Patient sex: M
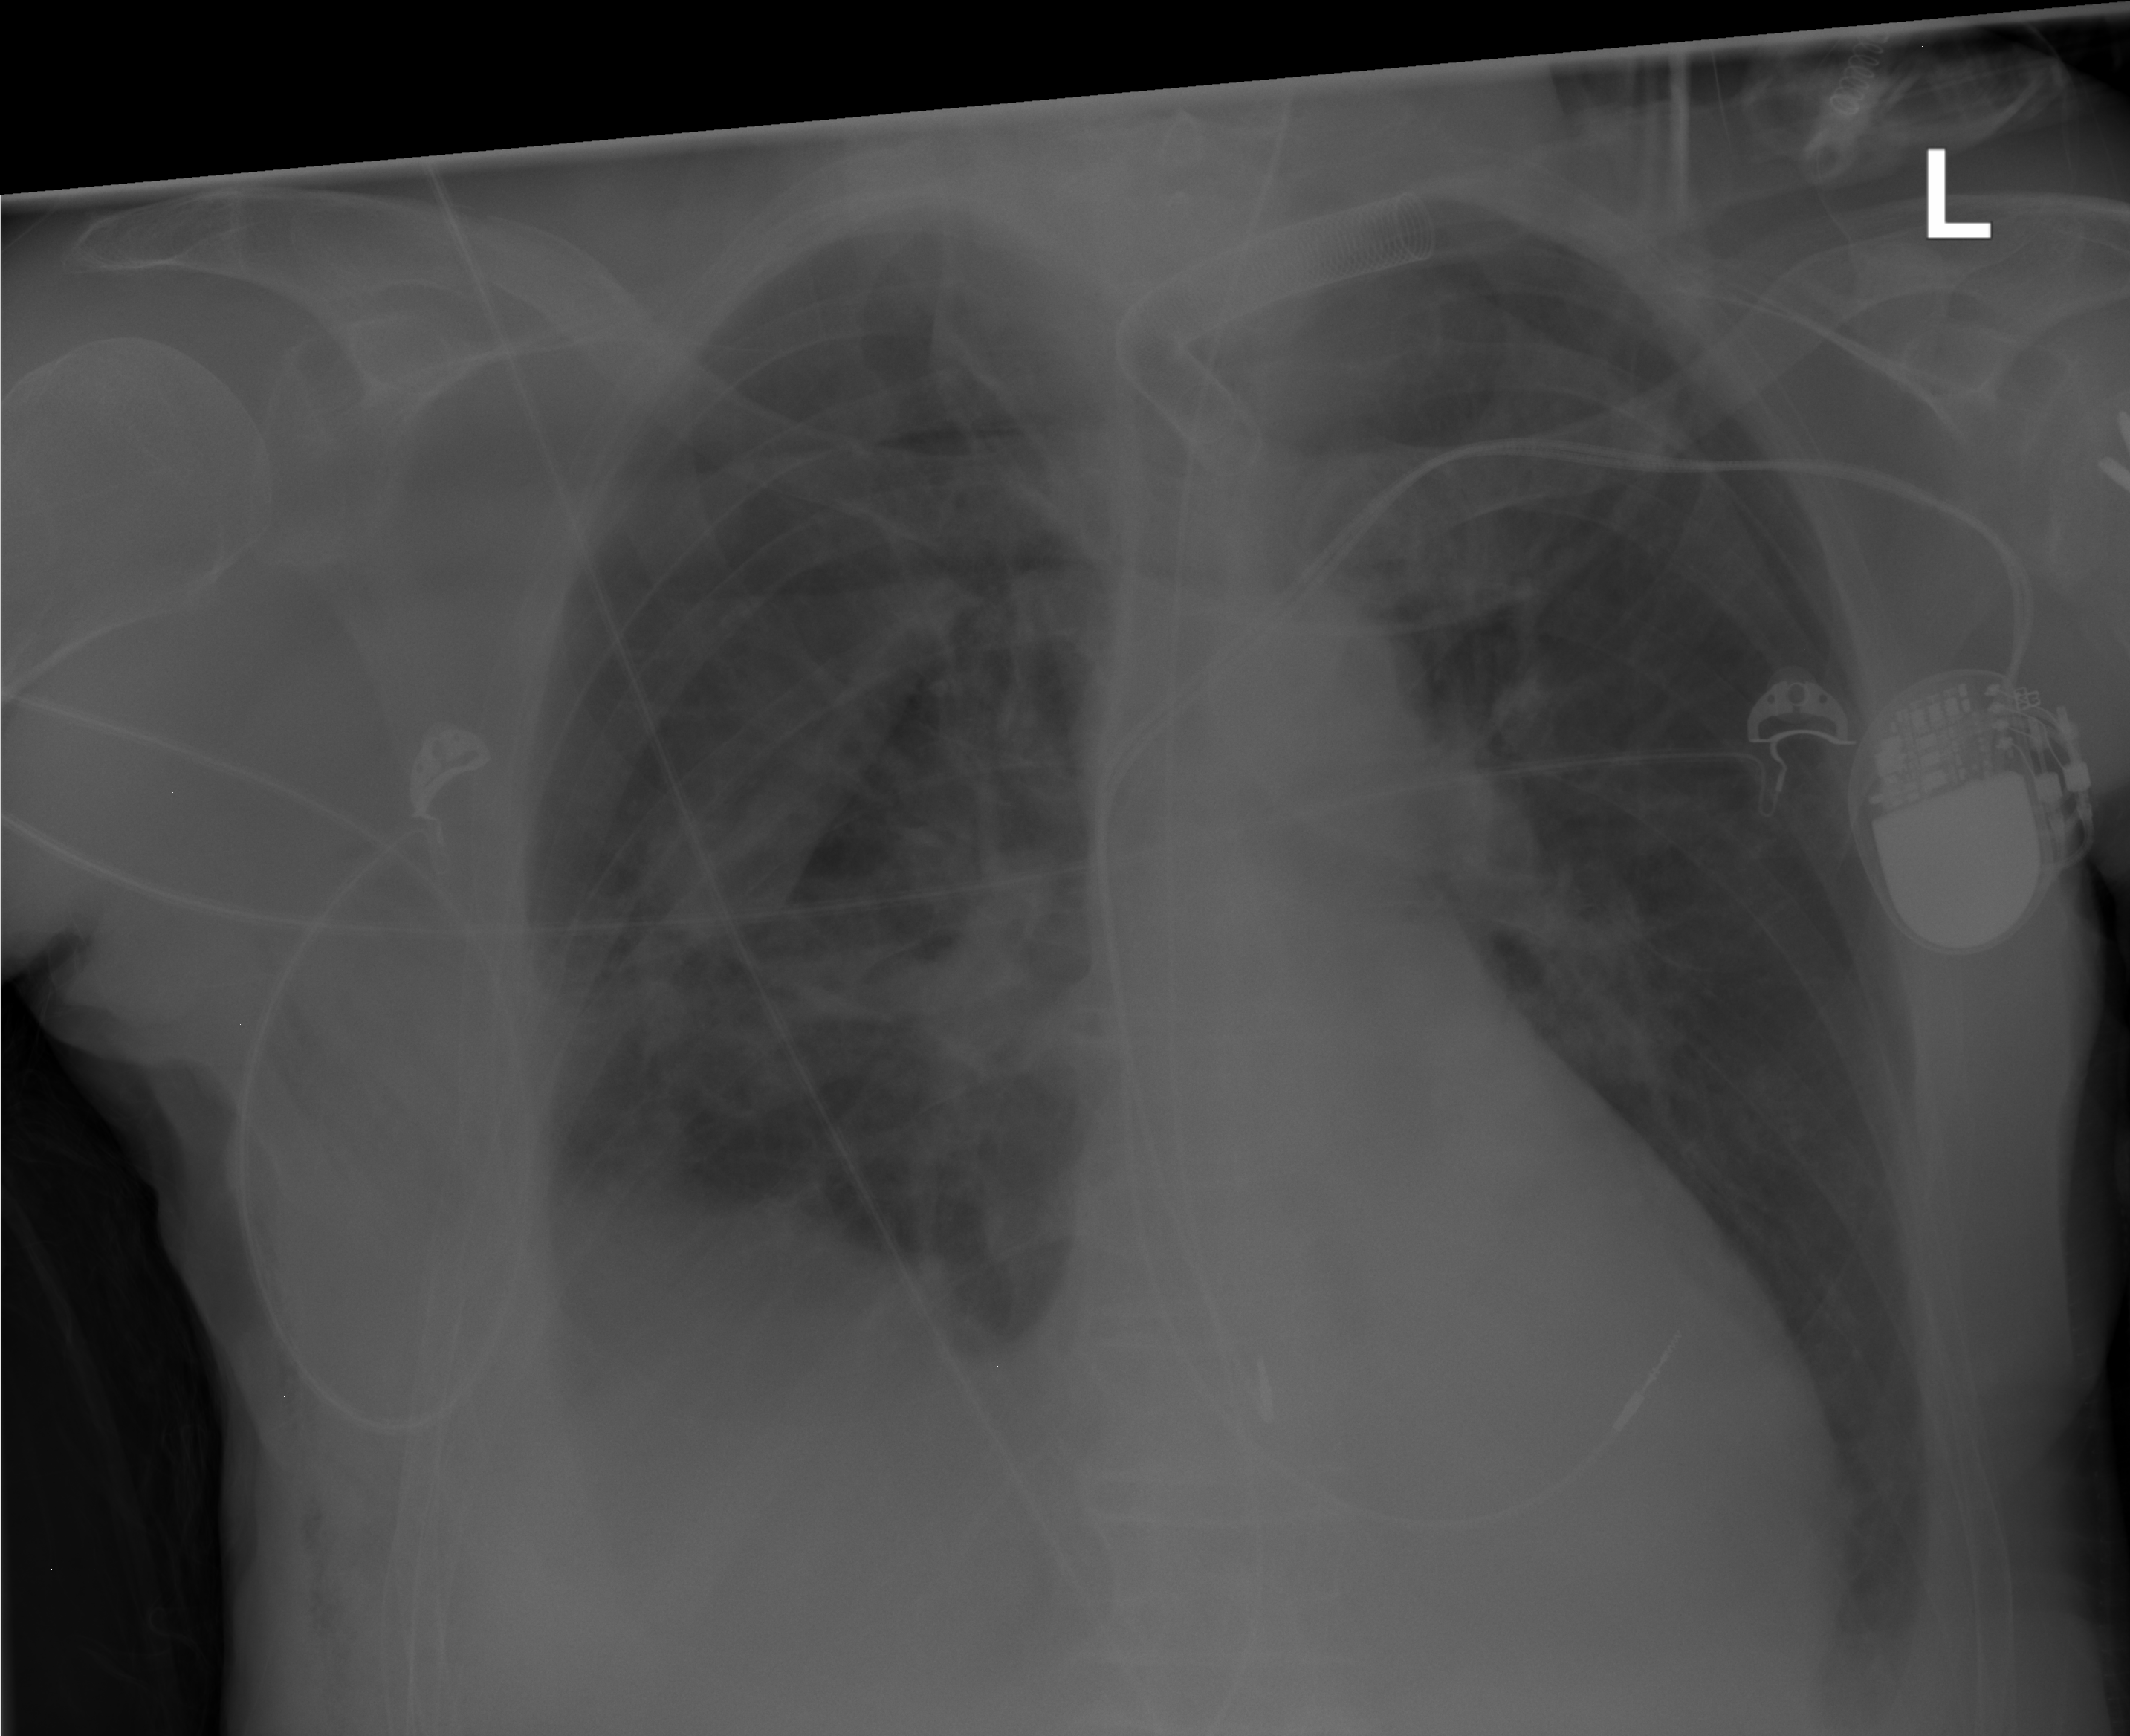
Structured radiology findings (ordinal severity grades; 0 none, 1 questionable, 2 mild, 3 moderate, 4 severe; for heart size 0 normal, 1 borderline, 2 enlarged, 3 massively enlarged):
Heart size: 1
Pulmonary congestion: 2
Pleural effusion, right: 2
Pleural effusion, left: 0
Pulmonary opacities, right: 2
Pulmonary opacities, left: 0
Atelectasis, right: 2
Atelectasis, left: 0